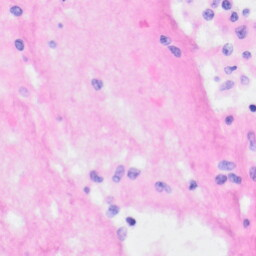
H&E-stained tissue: Kidney